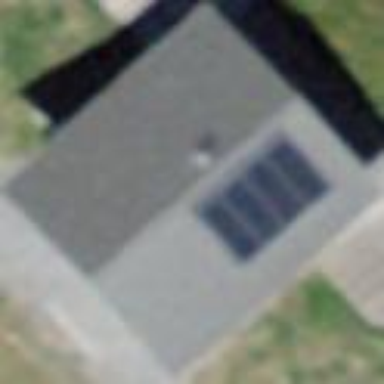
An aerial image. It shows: Simple house.